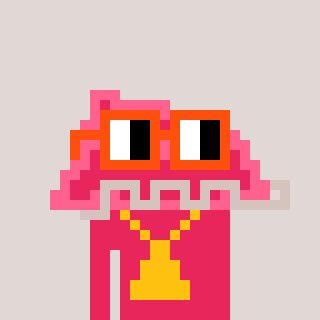
a pixel art character with square orange glasses, a retainer-shaped head and a redpinkish-colored body on a warm background